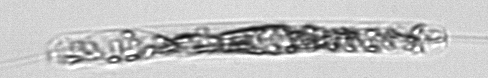
Label: Ditylum_brightwellii